Question: what I am trying to do is to create a hover effect of crossfading images. So, we have two images: img-2 and img-1, and a text up front, so the layers are >>[text]. When I hover the text layer or the front image layer, the two images should crossfade eachother and so the layers now are: >>[text]. The transition direction I want to apply is from bottom to top. Can I do it with pure CSS, or should I use JQuery? Thanks

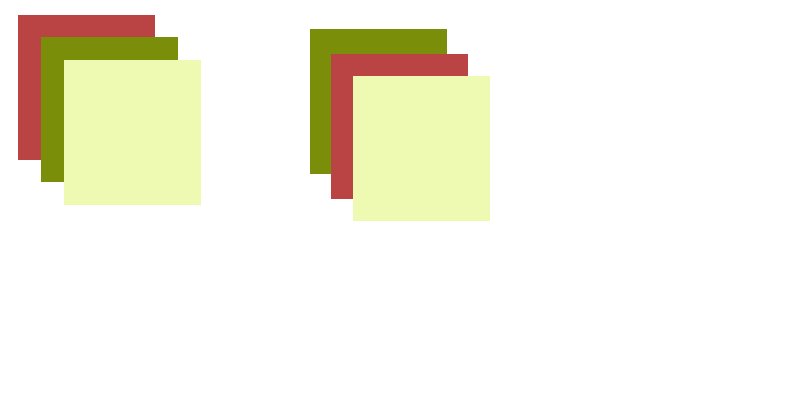
Answer: '''
.box{
overflow: hidden;
position: relative;
background: #780;
width: 250px;
height: 250px;
}
.boxBg{
position: absolute;
margin-top: 100%; /* note this */
transition: 0.4s; /* this */
background: #a44;
width: inherit;
height: inherit;
}
.box:hover .boxBg{
margin-top: 0; /* and this */
}
.boxText{
position: absolute;
text-align: center;
height: inherit;
width: inherit;
color: #fff;
font: 200 20px/220px Helvetica, Arial, sans-serif;
}
'''
'''
<div class="box">
<div class="boxBg"></div>
<div class="boxText"><p>Hello World</p></div>
</div>
'''